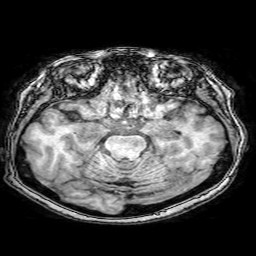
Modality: T1w
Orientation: coronal
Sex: female
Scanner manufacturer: philips
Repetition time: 0.008082 s
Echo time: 0.0037 s